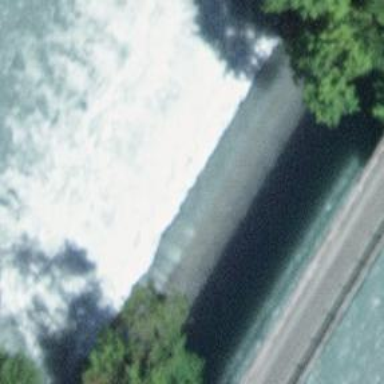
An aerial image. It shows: Weir along the waterway.